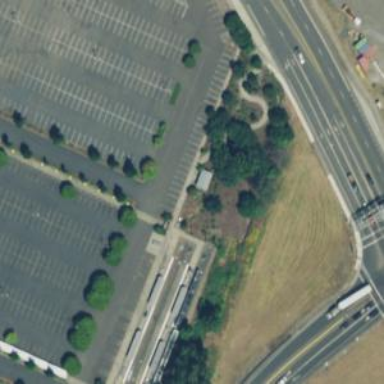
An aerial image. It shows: Parking area with park and ride facility.